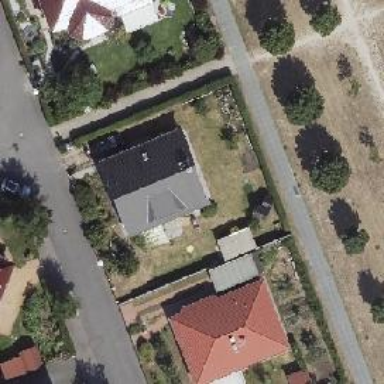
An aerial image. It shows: Gabled roof on residential building.